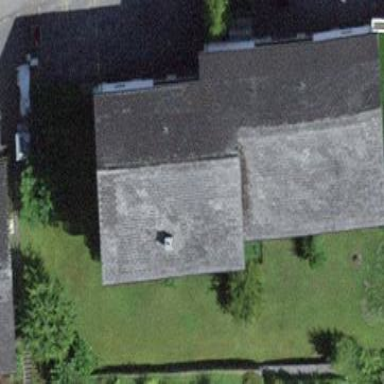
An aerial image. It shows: Building.